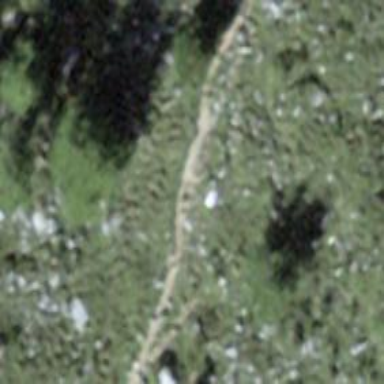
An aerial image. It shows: Path with excellent visibility for trail.